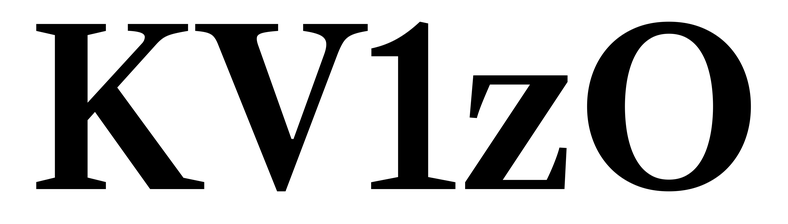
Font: LibreCaslonText_SemiBold